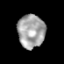
Tissue: prostate
Cell type: T cells
Senescence score: 0.3144
Nuclear area (px): 884
Mean DAPI intensity: 165.39